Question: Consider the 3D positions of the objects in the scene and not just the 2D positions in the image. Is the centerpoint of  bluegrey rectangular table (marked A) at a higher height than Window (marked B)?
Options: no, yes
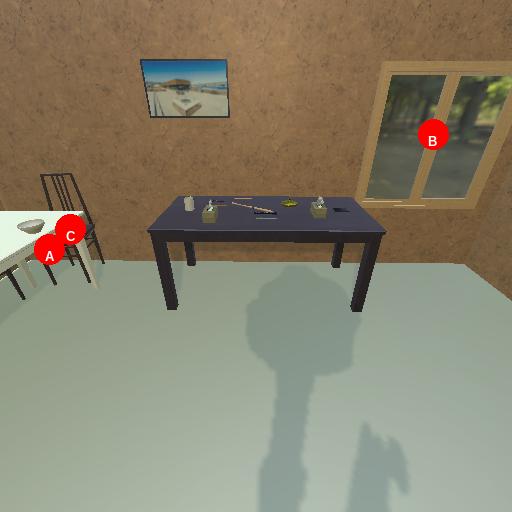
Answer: no